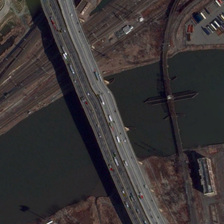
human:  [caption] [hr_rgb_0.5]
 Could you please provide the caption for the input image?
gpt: there is a strong bridge over the river .

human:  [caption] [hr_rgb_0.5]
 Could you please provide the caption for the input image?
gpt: there are many houses on both sides of the river .

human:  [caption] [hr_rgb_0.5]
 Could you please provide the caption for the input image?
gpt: there are many houses on both sides of the river .

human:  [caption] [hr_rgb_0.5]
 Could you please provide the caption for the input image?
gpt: there is a strong bridge over the river .

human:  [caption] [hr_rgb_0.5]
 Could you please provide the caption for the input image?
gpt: there is a strong bridge over the river .